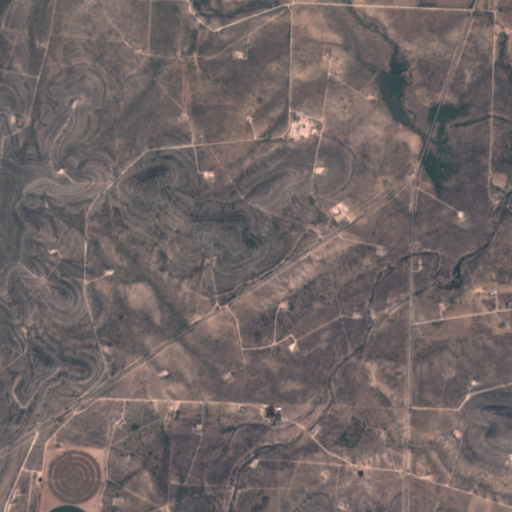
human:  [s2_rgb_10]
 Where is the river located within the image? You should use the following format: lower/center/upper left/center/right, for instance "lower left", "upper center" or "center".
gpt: The river is located in the right of the image.
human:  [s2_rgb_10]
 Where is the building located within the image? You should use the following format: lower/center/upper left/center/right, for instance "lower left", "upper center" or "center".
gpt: There is no building in the image.